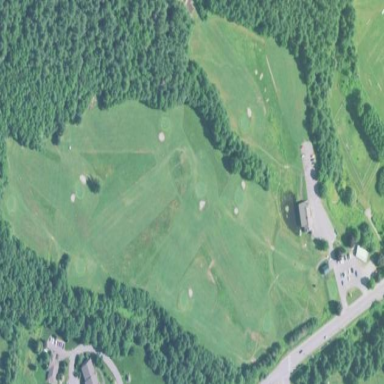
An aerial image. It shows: Golf course surrounded by greenery.